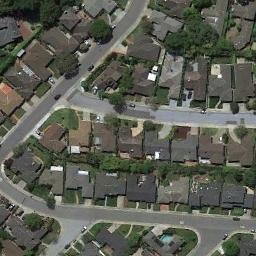
Label: residential